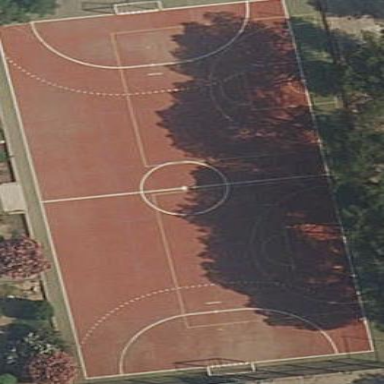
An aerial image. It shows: Soccer pitch designated for leisure and sports activities.